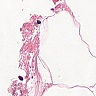
Metastatic tissue present: no